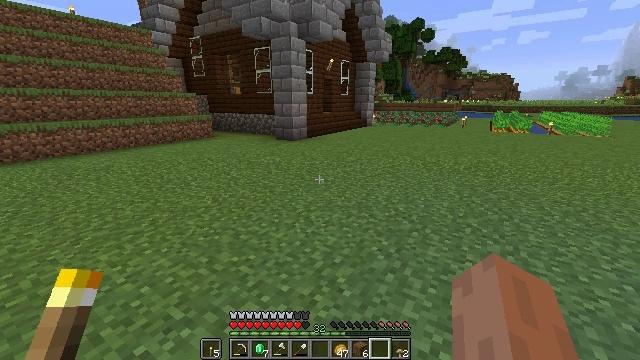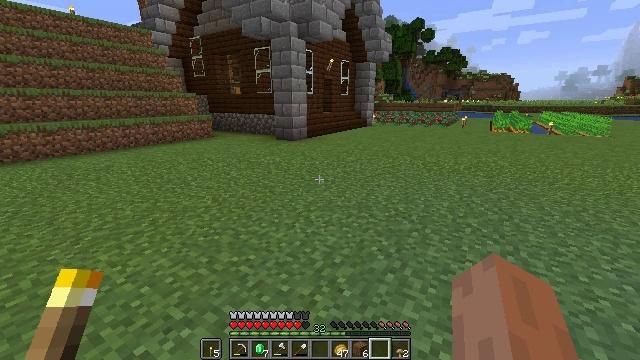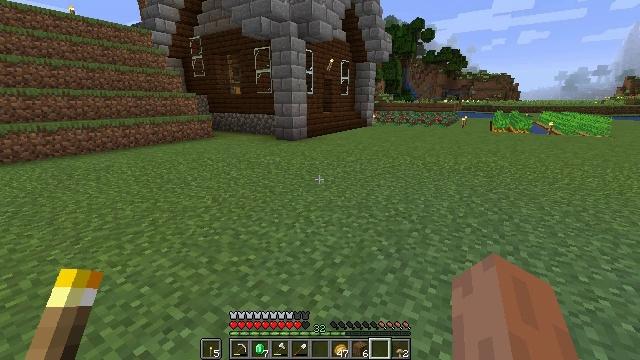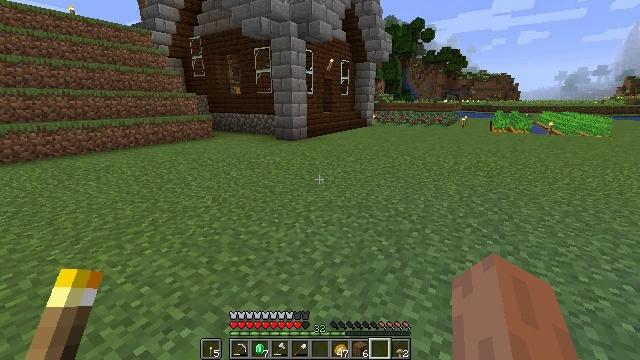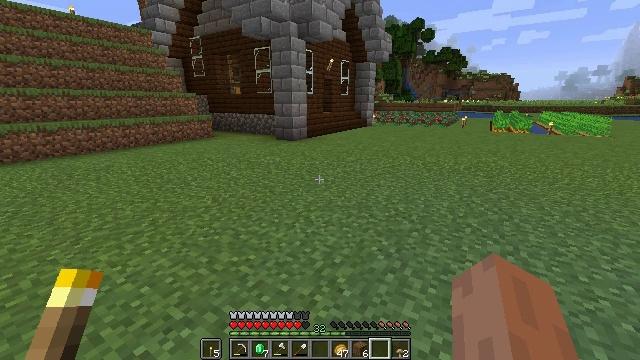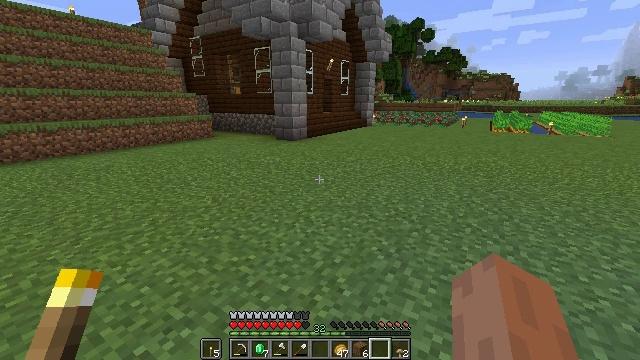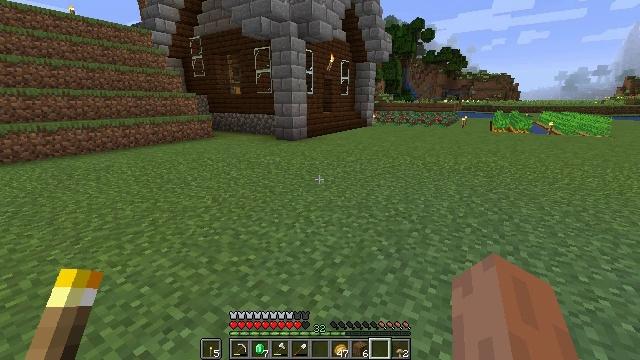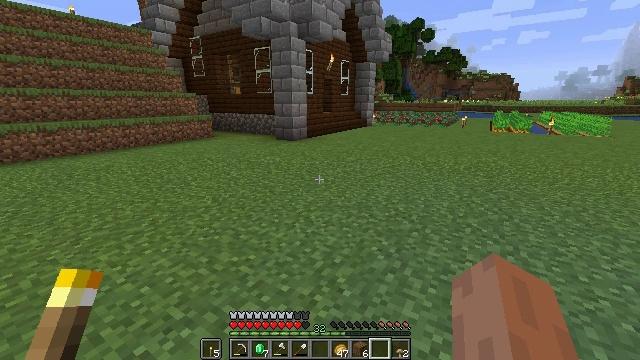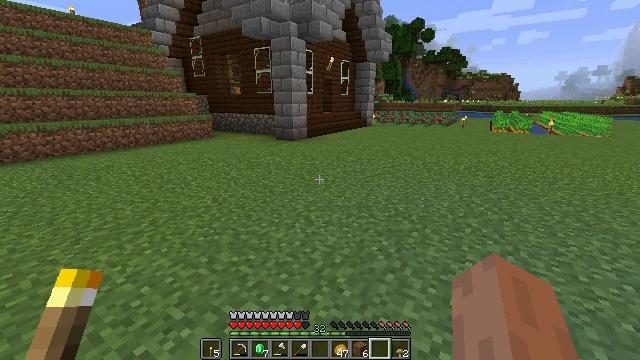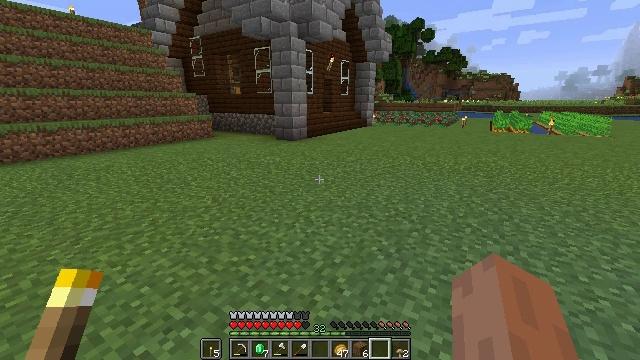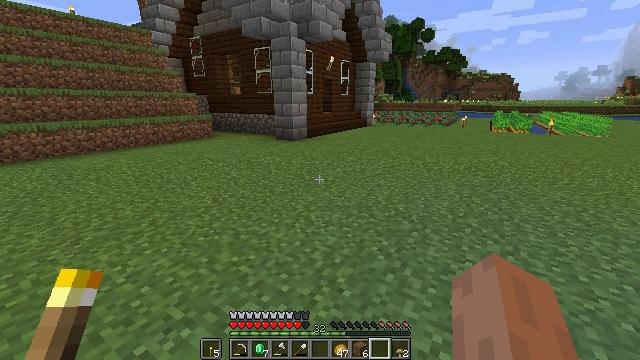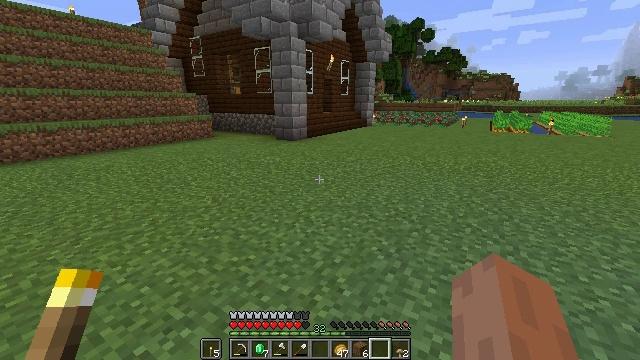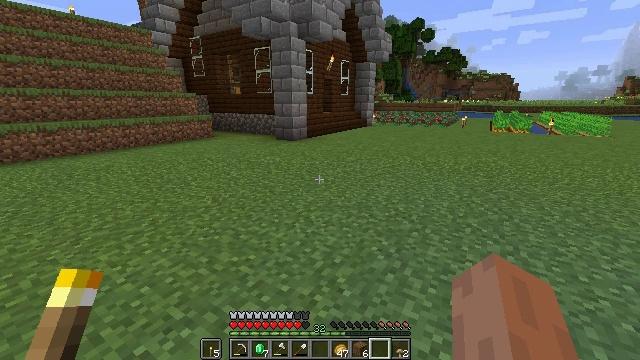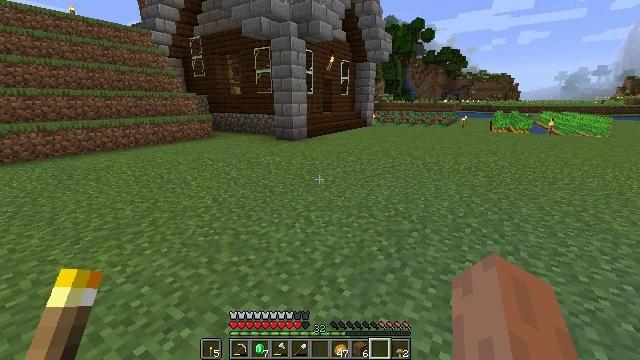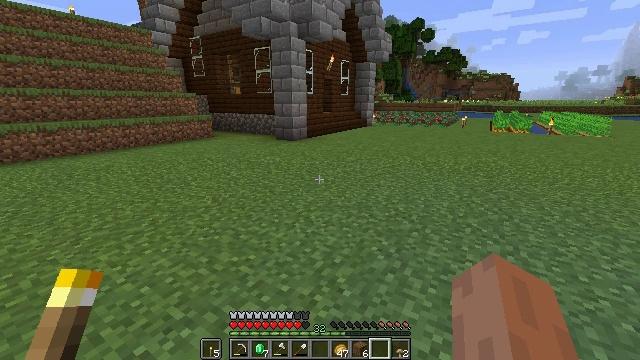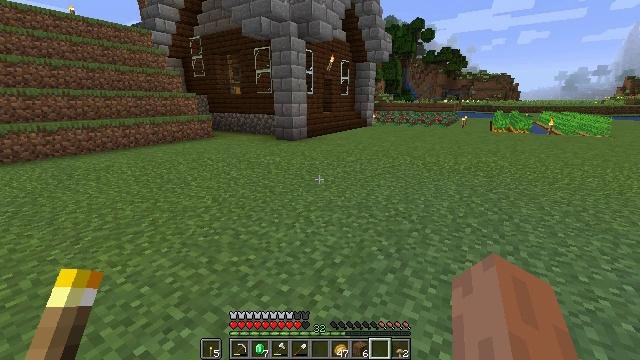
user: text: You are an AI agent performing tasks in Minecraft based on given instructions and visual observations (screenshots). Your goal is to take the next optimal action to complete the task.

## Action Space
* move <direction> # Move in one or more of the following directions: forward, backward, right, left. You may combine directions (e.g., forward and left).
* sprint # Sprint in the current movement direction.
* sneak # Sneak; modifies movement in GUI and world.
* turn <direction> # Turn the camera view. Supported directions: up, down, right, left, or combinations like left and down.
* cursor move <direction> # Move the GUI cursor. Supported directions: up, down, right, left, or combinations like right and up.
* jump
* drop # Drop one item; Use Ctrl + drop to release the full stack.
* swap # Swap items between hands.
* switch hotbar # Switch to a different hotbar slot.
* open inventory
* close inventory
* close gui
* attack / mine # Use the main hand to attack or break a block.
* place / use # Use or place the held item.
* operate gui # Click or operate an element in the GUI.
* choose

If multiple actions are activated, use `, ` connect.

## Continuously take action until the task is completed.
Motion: motion action
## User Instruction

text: Arrange planks in a stair shape to craft spruce stairs.
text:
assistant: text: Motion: no_op
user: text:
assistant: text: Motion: no_op
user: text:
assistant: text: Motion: no_op
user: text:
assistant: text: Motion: no_op
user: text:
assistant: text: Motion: no_op
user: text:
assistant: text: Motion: no_op
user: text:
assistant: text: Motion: no_op
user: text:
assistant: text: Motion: no_op
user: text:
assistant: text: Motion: no_op
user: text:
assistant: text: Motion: no_op
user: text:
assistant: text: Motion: no_op
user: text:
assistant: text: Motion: no_op
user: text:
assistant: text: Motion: no_op
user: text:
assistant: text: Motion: no_op
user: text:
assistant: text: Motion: no_op
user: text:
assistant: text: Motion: no_op
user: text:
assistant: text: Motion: no_op
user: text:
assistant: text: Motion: no_op
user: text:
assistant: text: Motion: no_op
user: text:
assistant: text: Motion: no_op
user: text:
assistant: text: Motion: no_op
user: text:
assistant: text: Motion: no_op
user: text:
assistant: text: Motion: no_op
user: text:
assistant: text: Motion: no_op
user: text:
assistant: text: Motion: no_op
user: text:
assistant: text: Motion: no_op
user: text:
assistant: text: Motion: no_op
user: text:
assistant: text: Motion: no_op
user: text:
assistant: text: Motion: no_op
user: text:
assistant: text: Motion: no_op